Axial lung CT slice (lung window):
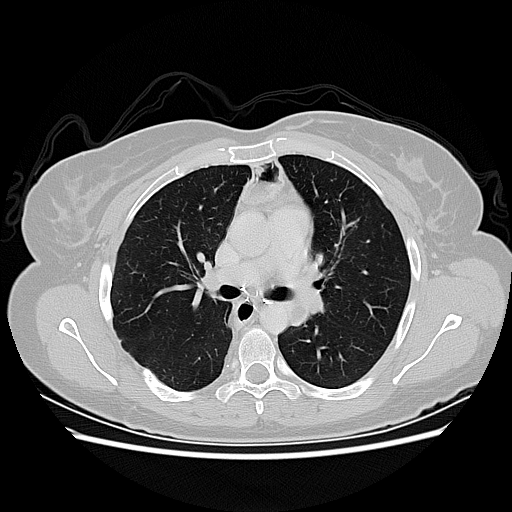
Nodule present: no